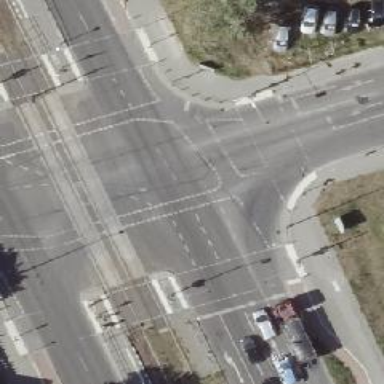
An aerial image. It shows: Asphalt cycleway with crossing equipped with traffic signals.